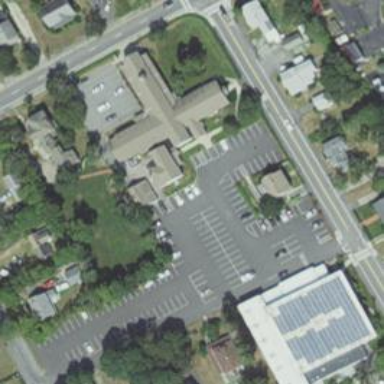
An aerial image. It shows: Parking space.